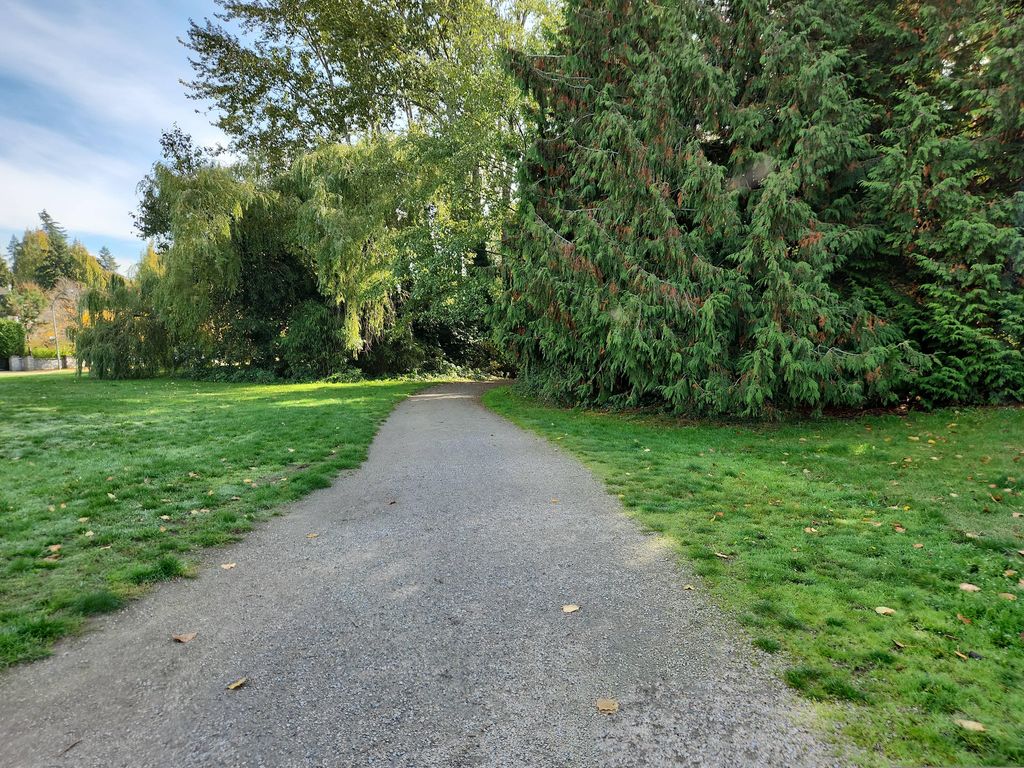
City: vancouver